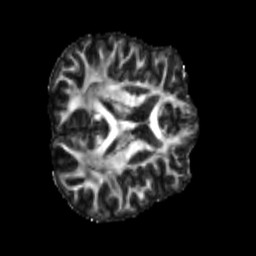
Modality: FA
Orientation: axial
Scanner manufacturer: siemens
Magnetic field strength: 3 T
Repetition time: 4 s
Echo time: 0.0594 s